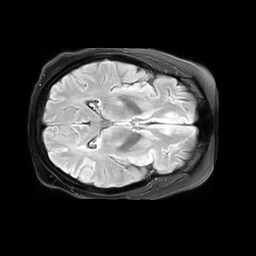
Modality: FLAIR
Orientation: axial
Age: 34
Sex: female
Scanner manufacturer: philips
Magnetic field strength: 3 T
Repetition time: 11 s
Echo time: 0.12 s